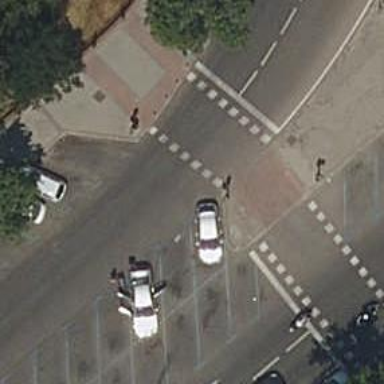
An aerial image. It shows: Traffic signals at road crossing.